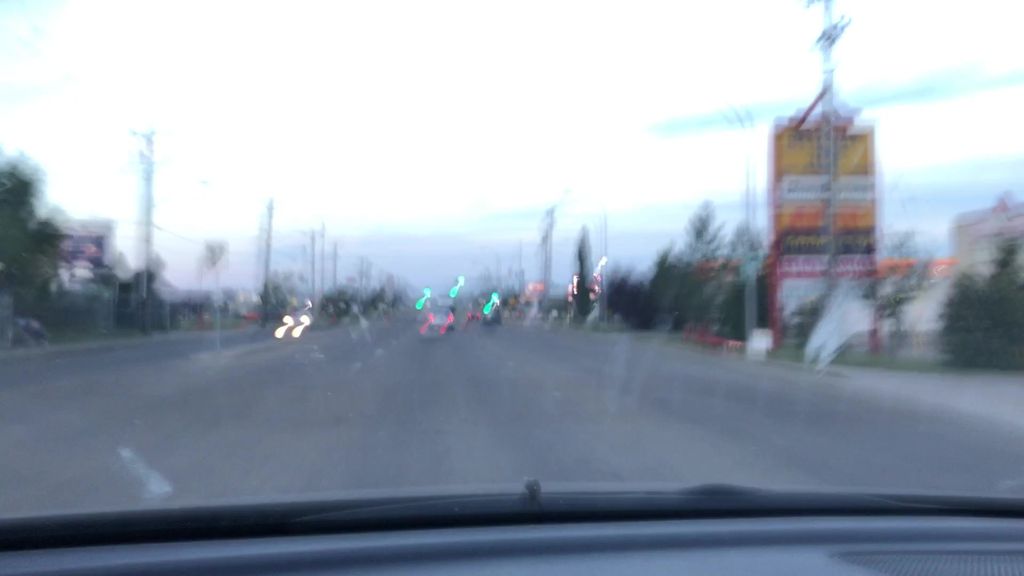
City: edmonton